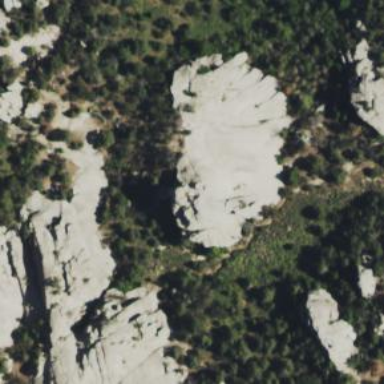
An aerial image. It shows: Landscape of bare rock.